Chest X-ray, PA view. Patient: 58 years old, sex M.
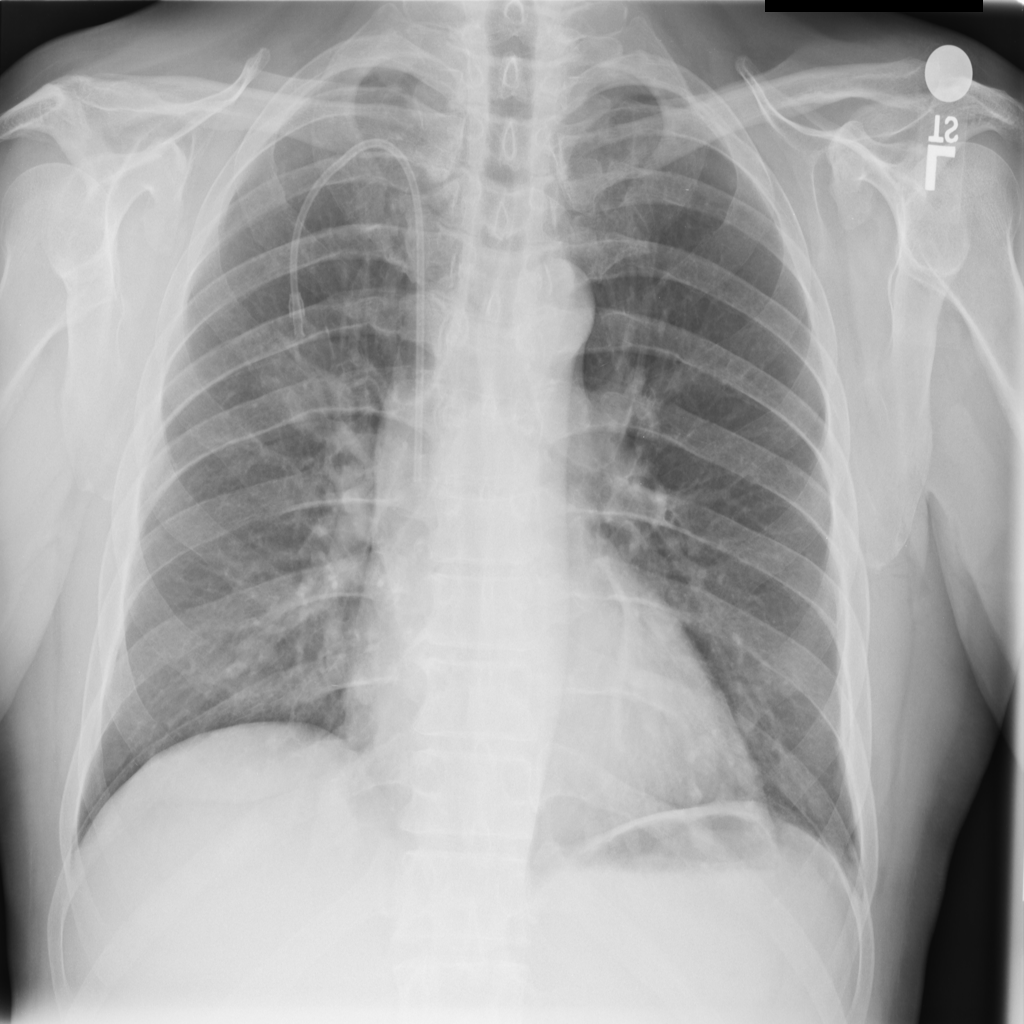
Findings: No Finding